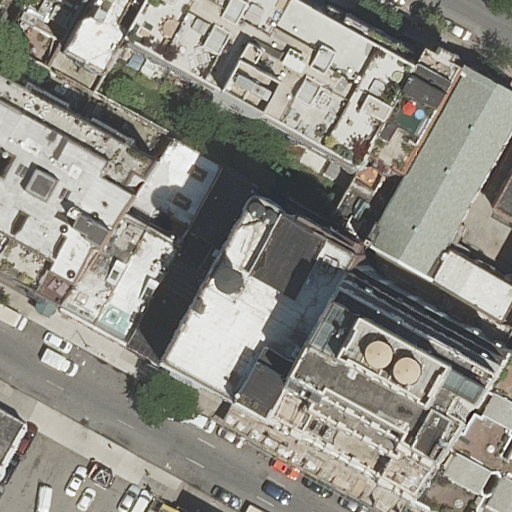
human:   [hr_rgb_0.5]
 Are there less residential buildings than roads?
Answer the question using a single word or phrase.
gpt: no

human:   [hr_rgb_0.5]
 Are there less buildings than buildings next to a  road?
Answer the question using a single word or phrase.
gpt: no

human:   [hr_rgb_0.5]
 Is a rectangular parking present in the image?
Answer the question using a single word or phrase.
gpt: yes

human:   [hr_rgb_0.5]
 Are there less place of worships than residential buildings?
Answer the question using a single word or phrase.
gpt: yes

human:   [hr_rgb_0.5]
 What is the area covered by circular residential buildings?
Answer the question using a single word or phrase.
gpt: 0m2

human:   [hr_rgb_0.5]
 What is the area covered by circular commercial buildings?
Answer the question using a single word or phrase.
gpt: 0m2

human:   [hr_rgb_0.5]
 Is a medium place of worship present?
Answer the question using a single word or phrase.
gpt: no

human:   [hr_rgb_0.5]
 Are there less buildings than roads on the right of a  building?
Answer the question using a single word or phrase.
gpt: no

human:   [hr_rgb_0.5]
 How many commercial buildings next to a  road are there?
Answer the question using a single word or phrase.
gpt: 0

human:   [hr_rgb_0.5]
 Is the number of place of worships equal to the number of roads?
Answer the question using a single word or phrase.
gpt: no

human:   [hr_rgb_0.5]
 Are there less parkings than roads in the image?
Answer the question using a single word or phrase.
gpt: yes

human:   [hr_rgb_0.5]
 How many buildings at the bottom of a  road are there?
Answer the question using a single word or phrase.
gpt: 15

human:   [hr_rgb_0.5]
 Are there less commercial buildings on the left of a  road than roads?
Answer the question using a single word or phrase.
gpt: yes

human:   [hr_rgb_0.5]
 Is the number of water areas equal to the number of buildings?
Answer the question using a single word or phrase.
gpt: no

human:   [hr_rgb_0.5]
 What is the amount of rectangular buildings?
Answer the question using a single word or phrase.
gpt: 8

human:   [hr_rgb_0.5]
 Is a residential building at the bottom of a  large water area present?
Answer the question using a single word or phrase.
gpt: no

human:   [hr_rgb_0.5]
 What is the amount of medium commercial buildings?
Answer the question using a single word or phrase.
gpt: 0

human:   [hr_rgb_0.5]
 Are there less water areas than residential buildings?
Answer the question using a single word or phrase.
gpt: yes

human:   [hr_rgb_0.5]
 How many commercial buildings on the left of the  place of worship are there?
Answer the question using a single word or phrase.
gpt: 0

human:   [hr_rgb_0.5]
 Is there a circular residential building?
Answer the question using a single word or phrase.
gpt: no

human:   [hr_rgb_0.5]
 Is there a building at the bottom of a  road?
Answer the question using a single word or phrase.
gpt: yes

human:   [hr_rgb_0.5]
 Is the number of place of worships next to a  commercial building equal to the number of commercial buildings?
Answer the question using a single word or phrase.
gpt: yes

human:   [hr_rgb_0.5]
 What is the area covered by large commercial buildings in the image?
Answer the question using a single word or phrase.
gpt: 0m2

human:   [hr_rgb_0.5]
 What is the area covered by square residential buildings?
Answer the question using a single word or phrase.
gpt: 0m2

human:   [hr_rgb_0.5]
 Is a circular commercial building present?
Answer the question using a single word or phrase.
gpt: no

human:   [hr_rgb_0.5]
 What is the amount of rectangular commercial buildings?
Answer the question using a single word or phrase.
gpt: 0

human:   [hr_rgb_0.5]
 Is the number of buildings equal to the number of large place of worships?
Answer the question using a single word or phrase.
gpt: no

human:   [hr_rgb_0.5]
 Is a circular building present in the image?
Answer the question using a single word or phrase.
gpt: no

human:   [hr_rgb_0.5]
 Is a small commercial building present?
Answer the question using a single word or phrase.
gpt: no

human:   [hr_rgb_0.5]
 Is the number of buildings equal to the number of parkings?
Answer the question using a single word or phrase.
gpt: no

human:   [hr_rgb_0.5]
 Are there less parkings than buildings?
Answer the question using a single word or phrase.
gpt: yes

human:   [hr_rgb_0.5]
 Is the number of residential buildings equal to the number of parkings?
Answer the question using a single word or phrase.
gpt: no

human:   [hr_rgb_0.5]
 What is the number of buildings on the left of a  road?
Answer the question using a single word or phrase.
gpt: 13

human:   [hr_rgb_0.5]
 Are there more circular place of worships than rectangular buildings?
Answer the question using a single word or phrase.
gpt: no

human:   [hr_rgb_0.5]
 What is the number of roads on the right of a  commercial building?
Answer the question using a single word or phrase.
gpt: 0

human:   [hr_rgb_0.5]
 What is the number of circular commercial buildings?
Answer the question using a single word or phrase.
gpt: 0